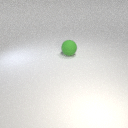
large green rubber sphere